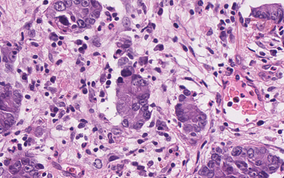
Tumor epithelial tissue: yes
Tumor-associated stroma tissue: yes
Normal tissue: no